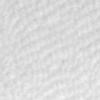
Label: no_change